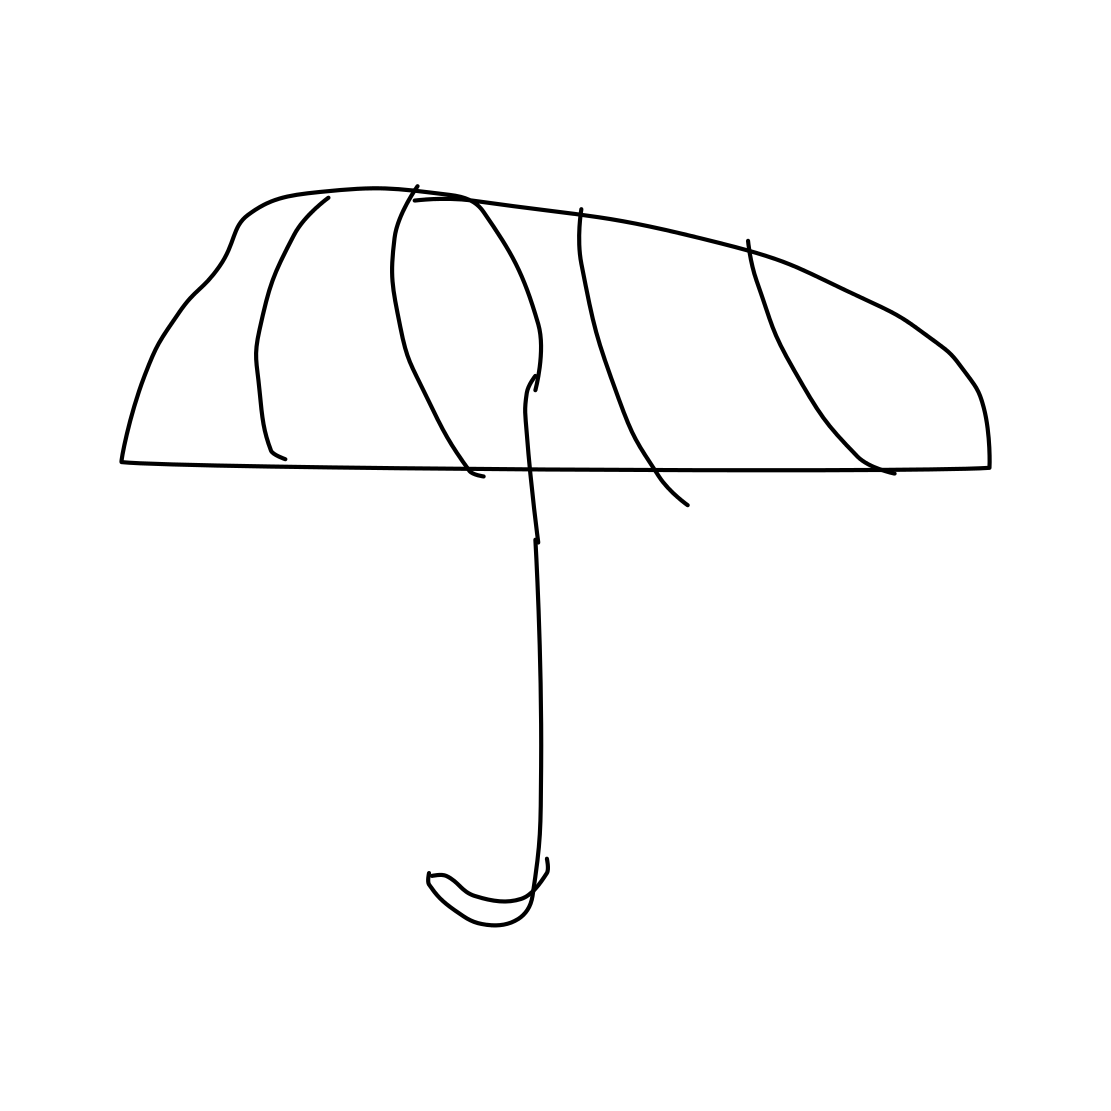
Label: umbrella